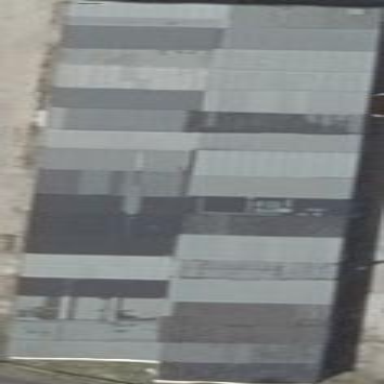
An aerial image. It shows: Group of garages.